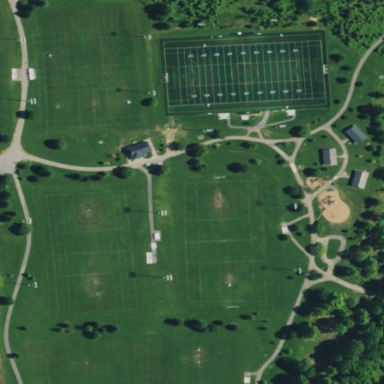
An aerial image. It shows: Grassy pitch for various sports activities.